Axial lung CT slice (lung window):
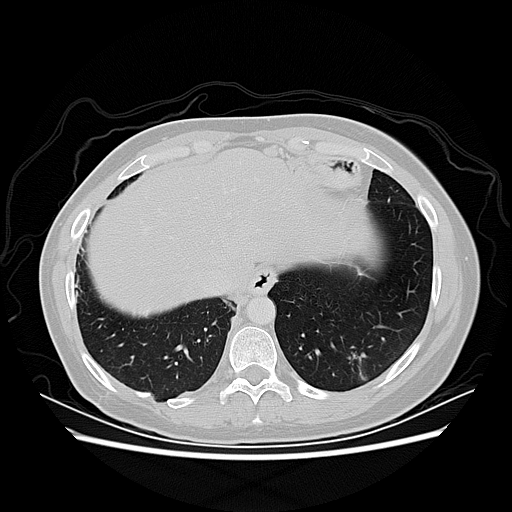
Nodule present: no